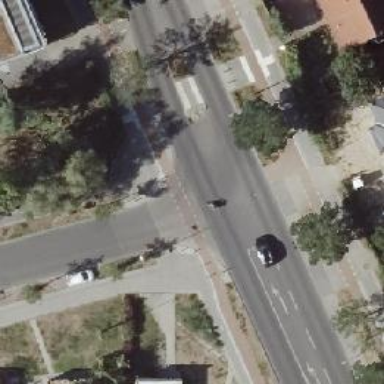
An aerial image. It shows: Cycleway.